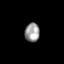
Tissue: skin
Cell type: Epithelial cells
Senescence score: 0.2165
Nuclear area (px): 275
Mean DAPI intensity: 153.895